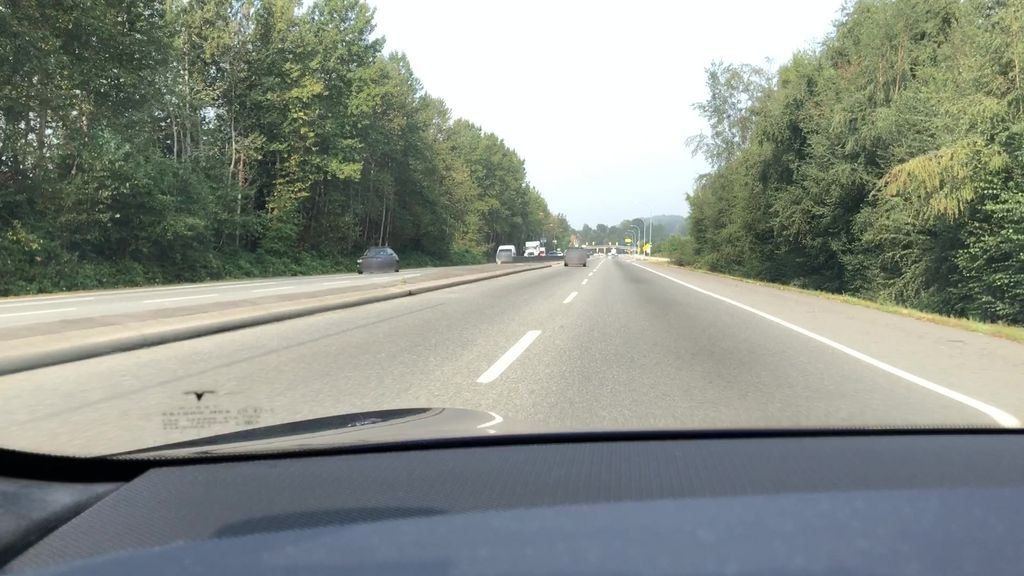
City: vancouver